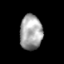
Tissue: skin
Cell type: Epithelial cells
Senescence score: 0.211
Nuclear area (px): 764
Mean DAPI intensity: 165.004